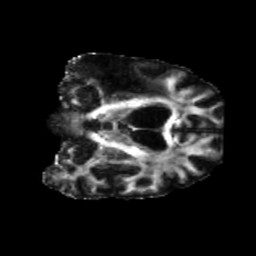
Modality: FA
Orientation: coronal
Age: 71
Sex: male
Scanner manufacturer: siemens
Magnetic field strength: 3 T
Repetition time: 5.25 s
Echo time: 0.08 s